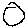
Label: circle